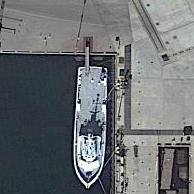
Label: civil